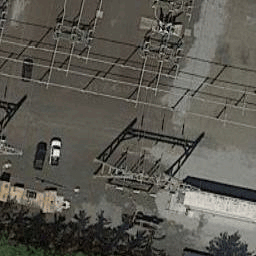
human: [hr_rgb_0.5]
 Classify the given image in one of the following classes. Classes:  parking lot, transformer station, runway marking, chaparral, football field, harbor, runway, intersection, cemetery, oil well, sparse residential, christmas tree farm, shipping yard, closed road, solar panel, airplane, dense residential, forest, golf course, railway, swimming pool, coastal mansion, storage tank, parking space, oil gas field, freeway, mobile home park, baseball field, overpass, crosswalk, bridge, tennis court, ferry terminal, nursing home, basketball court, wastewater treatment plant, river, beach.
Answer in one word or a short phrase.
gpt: transformer station